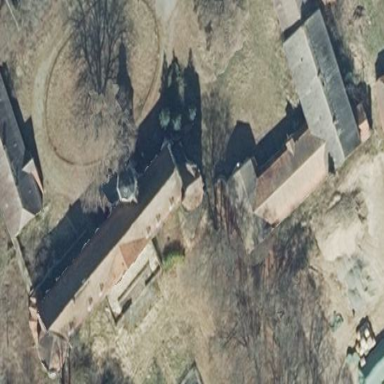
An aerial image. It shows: Manor castle building with historic background.